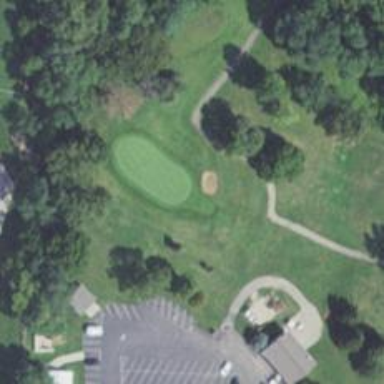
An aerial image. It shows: View of golf hole.